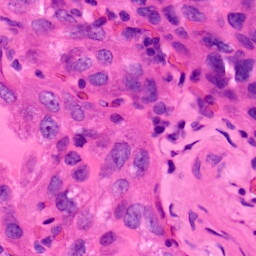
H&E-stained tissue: Lung